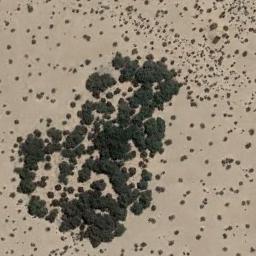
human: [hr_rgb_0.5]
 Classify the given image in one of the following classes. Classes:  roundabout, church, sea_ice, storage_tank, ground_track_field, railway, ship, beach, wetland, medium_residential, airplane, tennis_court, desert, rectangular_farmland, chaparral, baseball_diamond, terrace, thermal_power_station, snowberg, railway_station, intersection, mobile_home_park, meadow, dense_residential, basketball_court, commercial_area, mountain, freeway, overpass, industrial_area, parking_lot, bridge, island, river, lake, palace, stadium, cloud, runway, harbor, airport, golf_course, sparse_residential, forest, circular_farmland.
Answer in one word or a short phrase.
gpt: chaparral